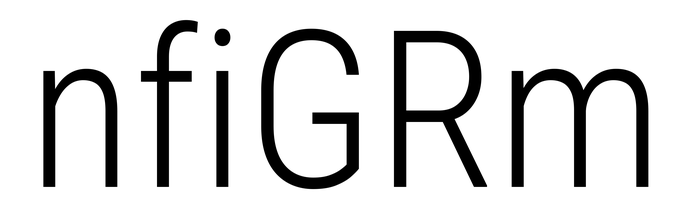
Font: Roboto_Condensed_Light